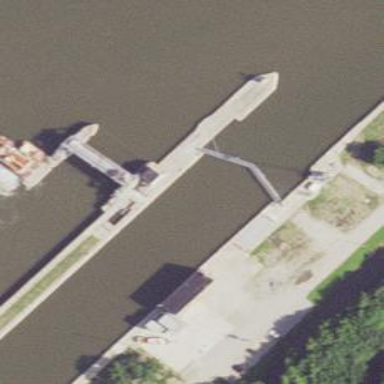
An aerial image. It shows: Lock gate on waterway.